Question: I'm using the following to enable alpha blending
'''
glEnable(GL_BLEND);
glBlendFunc(GL_ONE, GL_ONE_MINUS_SRC_ALPHA);
'''
The transparency is taken from a texture which seems to work, using the simplest of fragment shaders:
'''
void main(void) {
gl_FragColor = texture2D(texture, texCoordOut);
}
'''
While it blends nicely with the background color it doesn't work with other objects using the same alpha blending. I don't really know how to explain this so here's a picture:

What am I doing wrong?
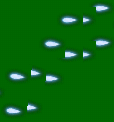
Answer: Nothing wrong in your code. My guess is probably the order you draw each image makes the difference.For example if you draw images in the following order BGImage ,image1 , image2 and so on.
What opengl do is, it takes your draw call order for blending images. After drawing BGImage in framebuffer, then it blends image1 and framebuffer, then draws the result again in framebuffer. Then it blends image2 and framebuffer, then draws the result again in framebuffer and so on.
So if image1 overlaps image2, image1 blends with BGimage not with image2.